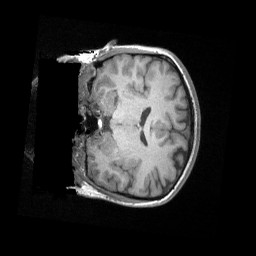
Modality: T1w
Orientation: coronal
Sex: female